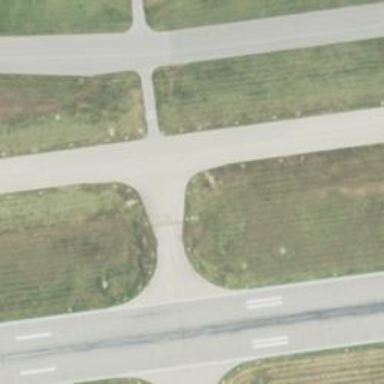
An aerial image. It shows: View of taxiway at the airport.